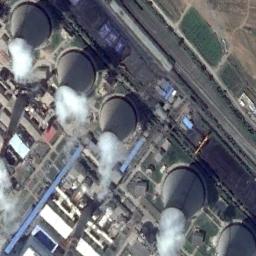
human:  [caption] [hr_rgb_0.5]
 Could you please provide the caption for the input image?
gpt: Many buildings of different shapes are next to the thermal power station .

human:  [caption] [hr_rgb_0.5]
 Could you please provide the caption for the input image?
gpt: There are five thermal power stations in this industrial area .

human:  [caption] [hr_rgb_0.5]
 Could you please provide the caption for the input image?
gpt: The thermal power station is on the grass next to some buildings with white mist above .

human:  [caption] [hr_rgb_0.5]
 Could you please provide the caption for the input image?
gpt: There are neatly planned plants and equipment in the thermal power station  Two chimneys emit smoke and five cooling towers emit steam .

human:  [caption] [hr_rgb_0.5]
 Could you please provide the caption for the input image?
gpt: There are some buildings and several chimneys on the thermal power station .